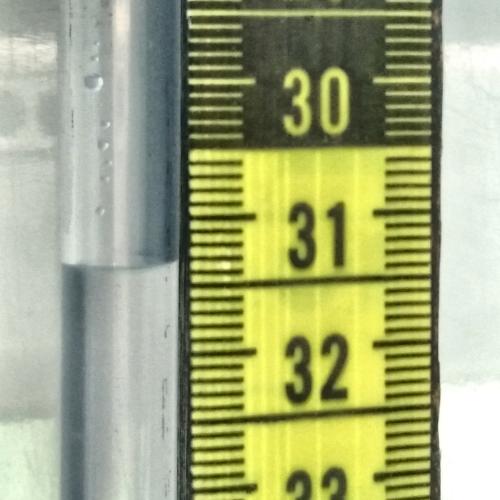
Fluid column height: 31.3 cm